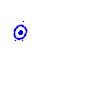
Particle: pion